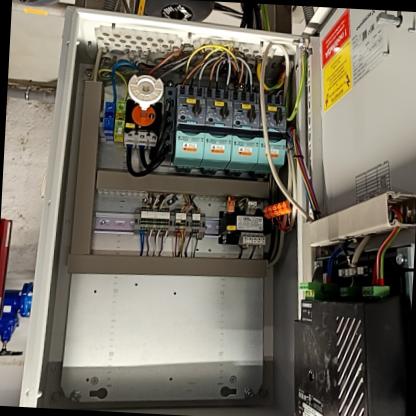
Klasa: inne